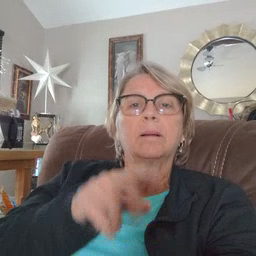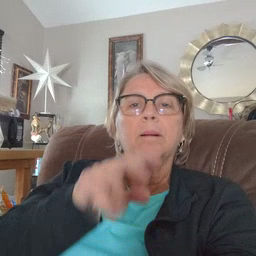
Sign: wake